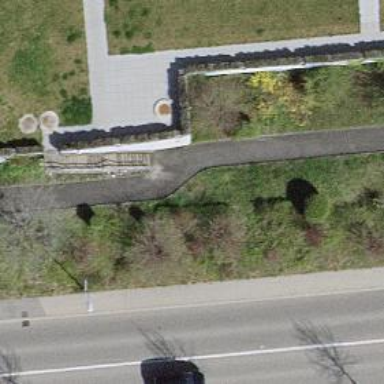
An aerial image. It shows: Road with steps.